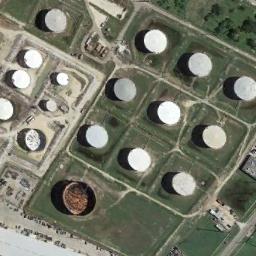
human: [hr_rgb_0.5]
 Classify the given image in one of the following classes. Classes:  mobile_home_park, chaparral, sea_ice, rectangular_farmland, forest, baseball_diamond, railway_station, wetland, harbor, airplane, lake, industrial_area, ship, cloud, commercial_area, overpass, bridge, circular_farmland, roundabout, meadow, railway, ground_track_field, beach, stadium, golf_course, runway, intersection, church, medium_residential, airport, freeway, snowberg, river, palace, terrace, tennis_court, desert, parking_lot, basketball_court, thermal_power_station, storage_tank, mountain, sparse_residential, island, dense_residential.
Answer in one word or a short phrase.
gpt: storage_tank